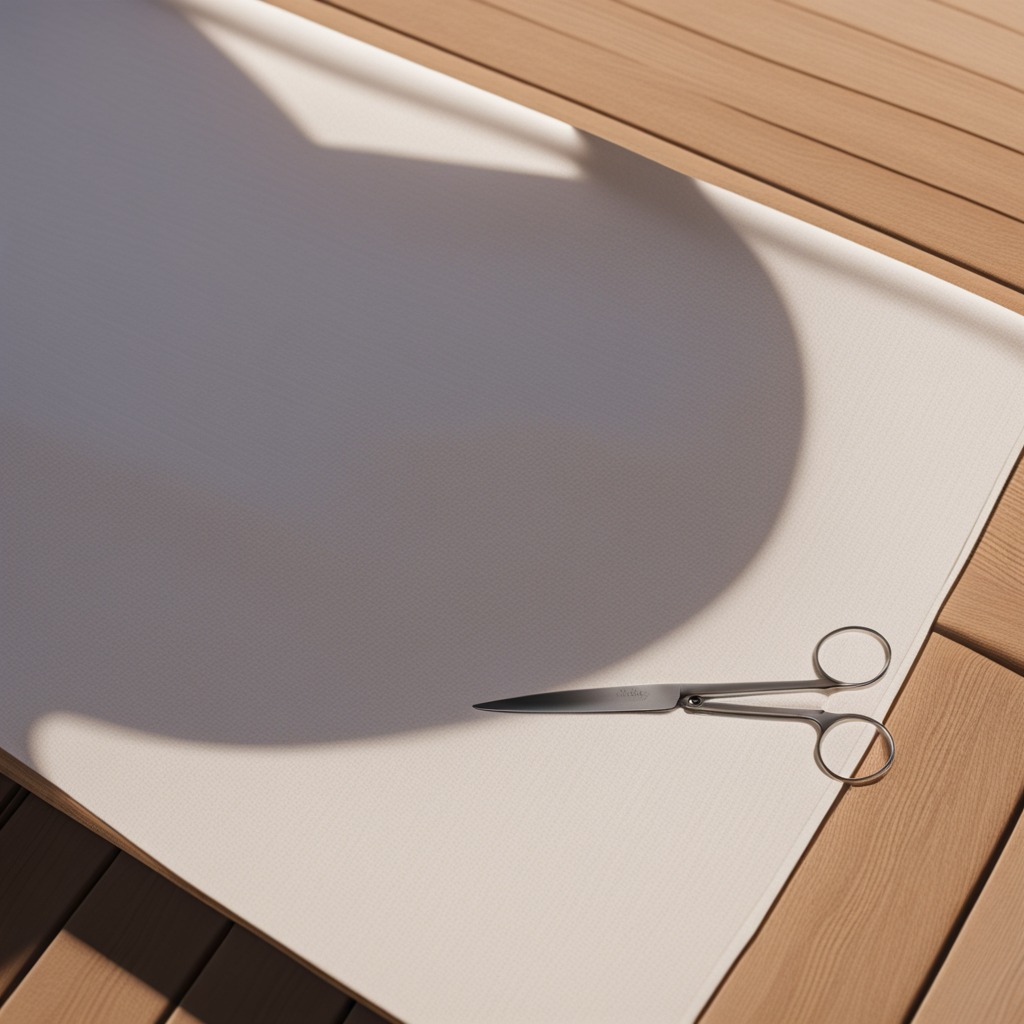
A scissor lies on a wooden table in an outdoor workshop during daytime bright natural light soft shadows worn but beneath the cloth.